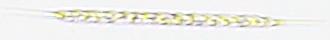
Label: Rhizosolenia